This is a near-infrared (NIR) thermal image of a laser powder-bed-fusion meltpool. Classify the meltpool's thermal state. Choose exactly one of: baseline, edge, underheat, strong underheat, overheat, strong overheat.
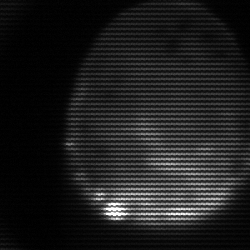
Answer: edge